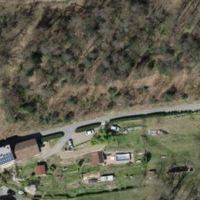
EUNIS habitat code: 54
Species observed at this site:
Coreopsis lanceolata